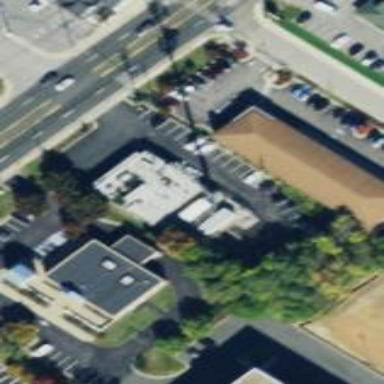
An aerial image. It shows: Building housing car repair shop.